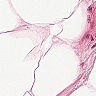
Metastatic tissue present: no